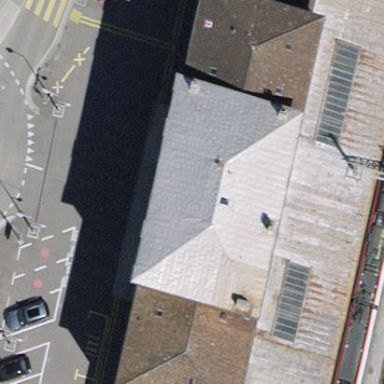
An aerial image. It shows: Train station building.